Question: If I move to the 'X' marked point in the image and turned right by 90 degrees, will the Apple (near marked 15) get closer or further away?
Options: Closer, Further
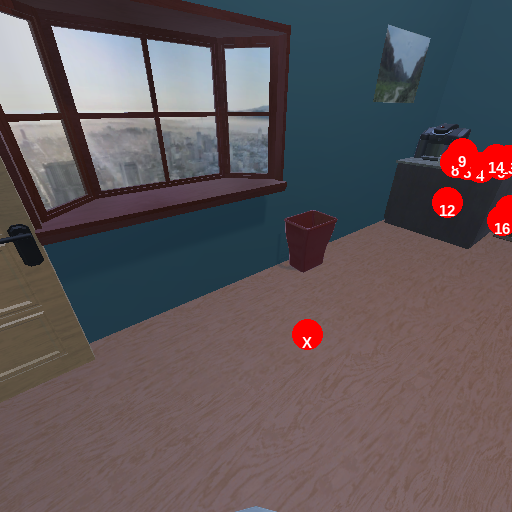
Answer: Closer